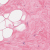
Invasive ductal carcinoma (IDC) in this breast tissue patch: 0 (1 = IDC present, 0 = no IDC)